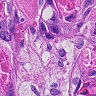
Metastatic tissue present: yes